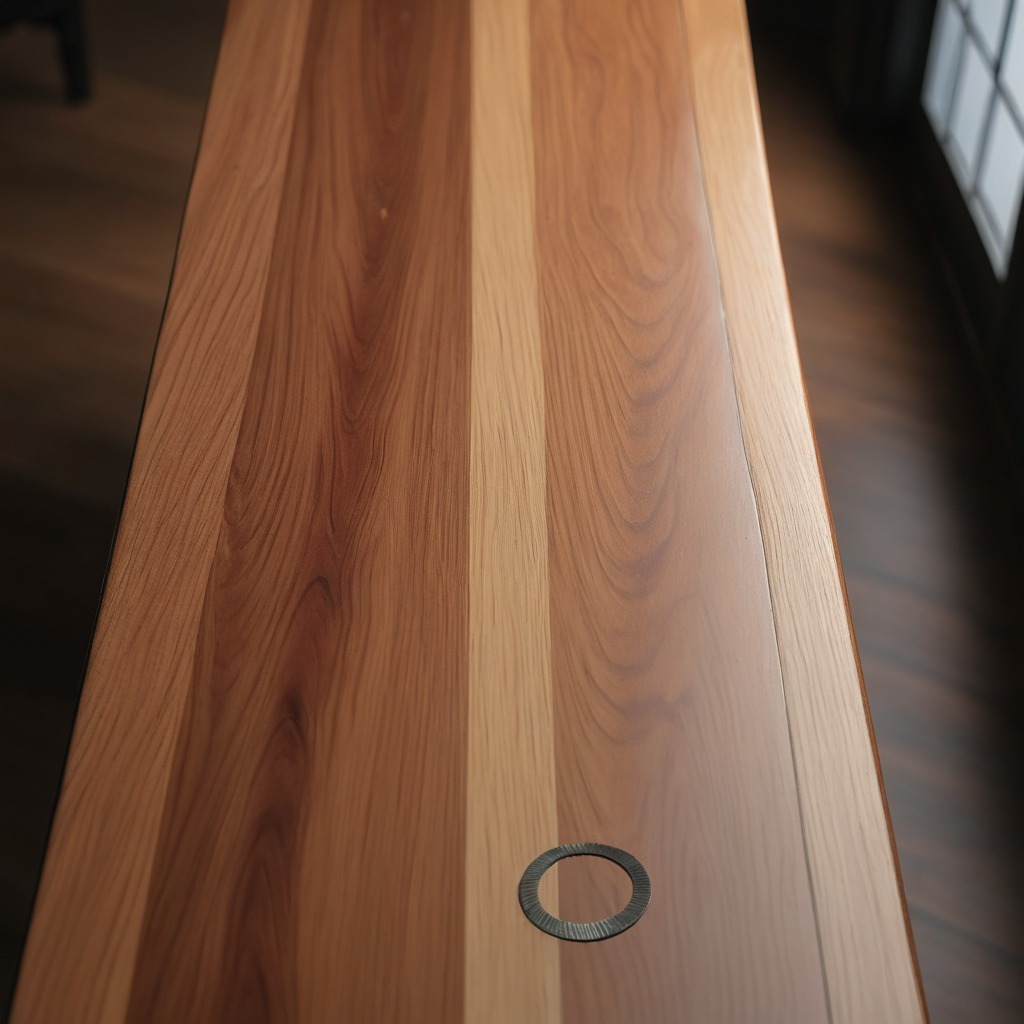
A flat metal washer is lying on the wooden table in a carpentry studio.